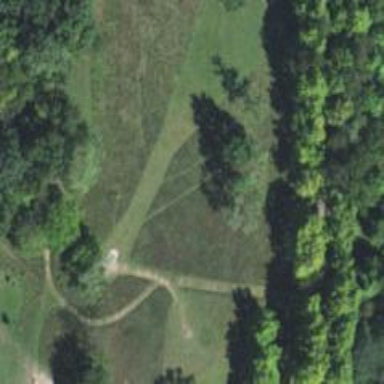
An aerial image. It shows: Disc golf hole.